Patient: sex F, age 66
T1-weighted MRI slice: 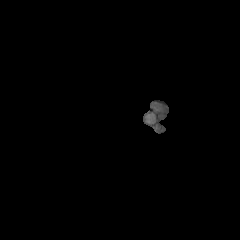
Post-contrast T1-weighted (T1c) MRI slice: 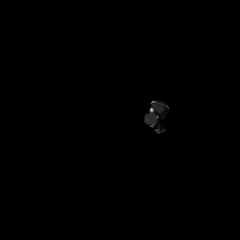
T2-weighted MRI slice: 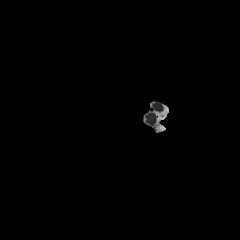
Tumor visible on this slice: no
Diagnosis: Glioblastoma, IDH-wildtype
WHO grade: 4